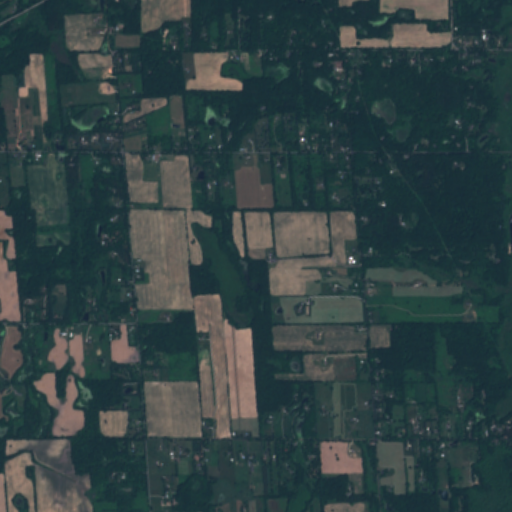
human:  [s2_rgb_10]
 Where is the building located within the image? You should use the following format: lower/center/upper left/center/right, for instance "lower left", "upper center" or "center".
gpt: There is no building in the image.